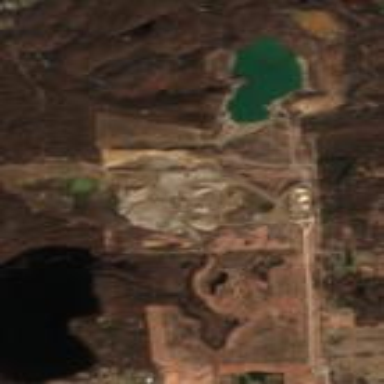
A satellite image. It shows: Quarry area rich in gravel resources.